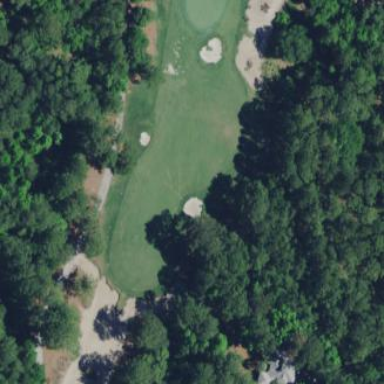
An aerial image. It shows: Sandy area is golf bunker.